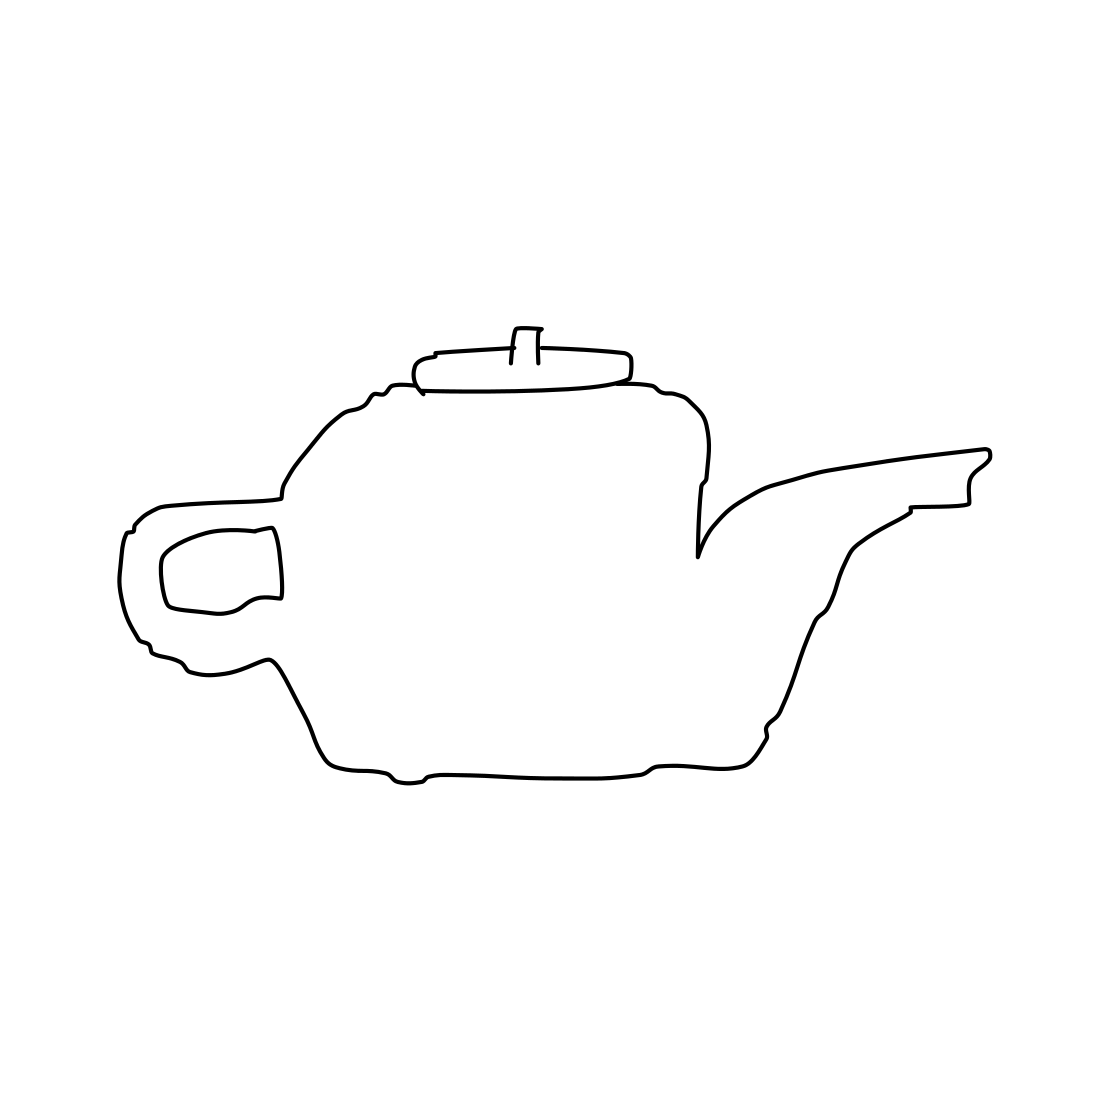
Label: teapot